Interaction volume radius: 10 \u00c5
Interaction volume height: 35 \u00c5
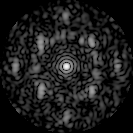
Disorder parameter: 0.5612